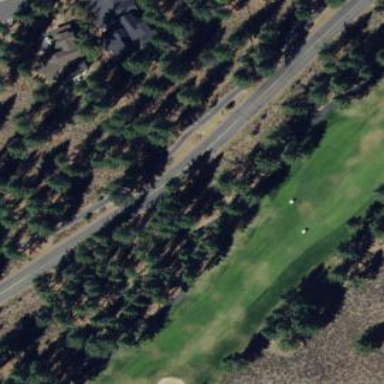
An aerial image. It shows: Grassy area designated as golf fairway.